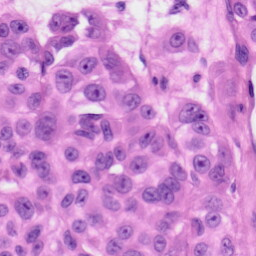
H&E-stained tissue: Skin